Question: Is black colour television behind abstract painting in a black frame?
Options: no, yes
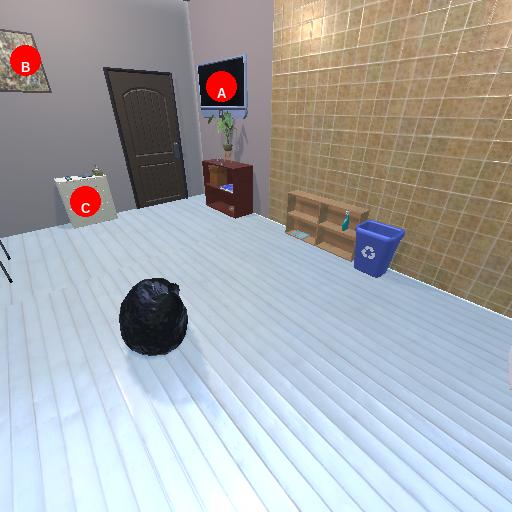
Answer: no